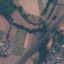
Land use / land cover: Highway